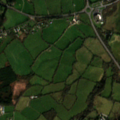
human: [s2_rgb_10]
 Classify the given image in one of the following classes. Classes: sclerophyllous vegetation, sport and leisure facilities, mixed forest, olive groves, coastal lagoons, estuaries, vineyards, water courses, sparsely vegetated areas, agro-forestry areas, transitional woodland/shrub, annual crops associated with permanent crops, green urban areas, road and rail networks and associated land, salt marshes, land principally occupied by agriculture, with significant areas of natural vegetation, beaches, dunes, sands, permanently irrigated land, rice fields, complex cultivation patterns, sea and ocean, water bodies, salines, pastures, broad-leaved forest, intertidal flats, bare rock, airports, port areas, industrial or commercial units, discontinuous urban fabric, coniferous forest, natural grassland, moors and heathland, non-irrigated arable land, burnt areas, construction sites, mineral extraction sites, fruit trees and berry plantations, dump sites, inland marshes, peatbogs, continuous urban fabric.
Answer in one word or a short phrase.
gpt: discontinuous urban fabric, pastures, transitional woodland/shrub